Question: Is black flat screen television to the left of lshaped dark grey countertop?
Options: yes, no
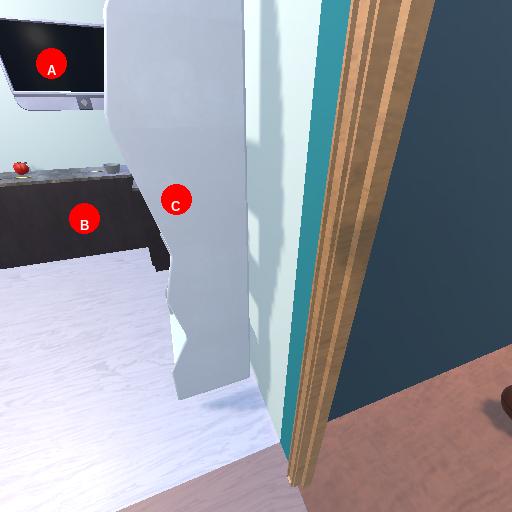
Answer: yes